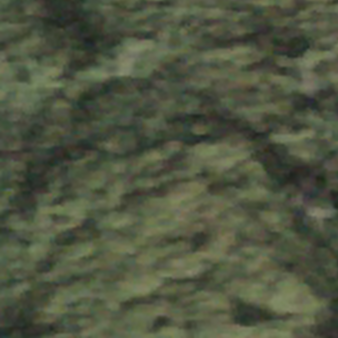
Label: other